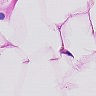
Metastatic tissue present: no